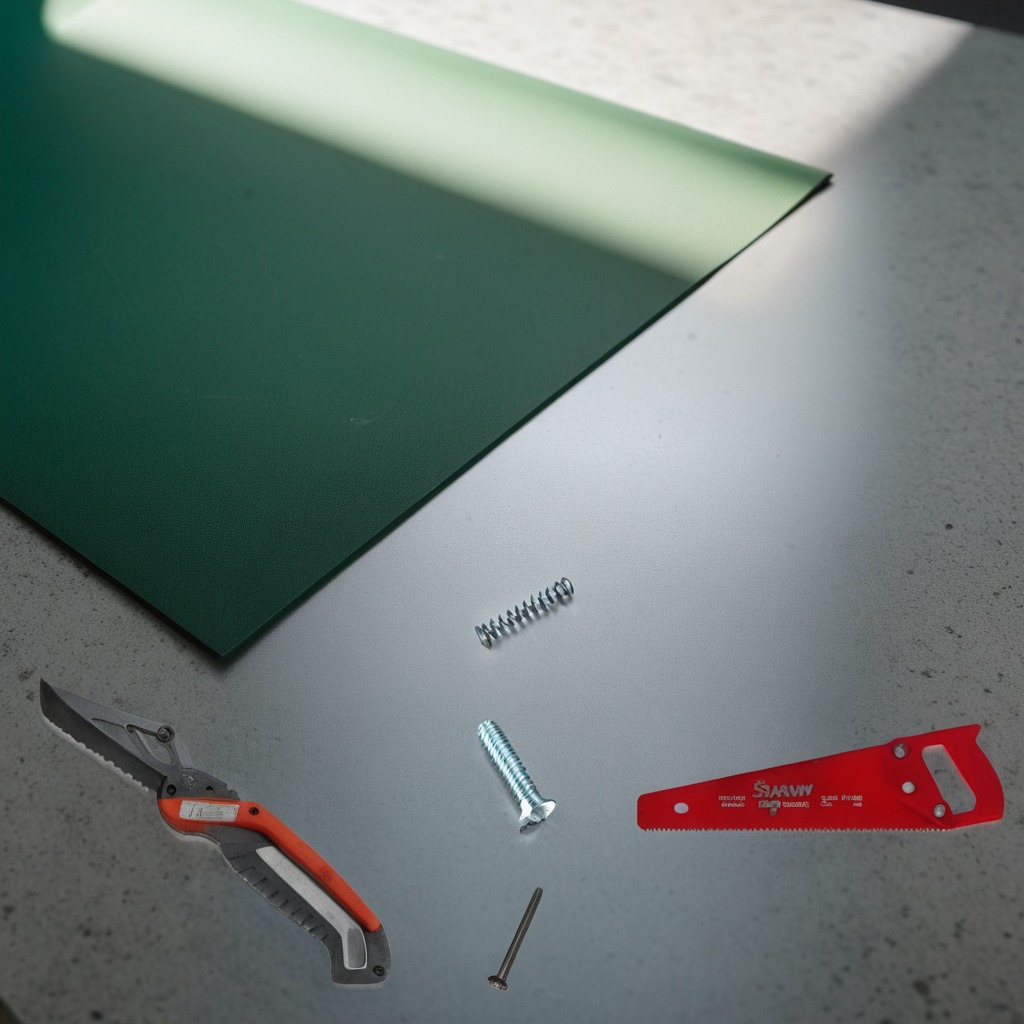
A metal saw is lying on the clean granite tabletop.